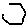
Label: hexagon